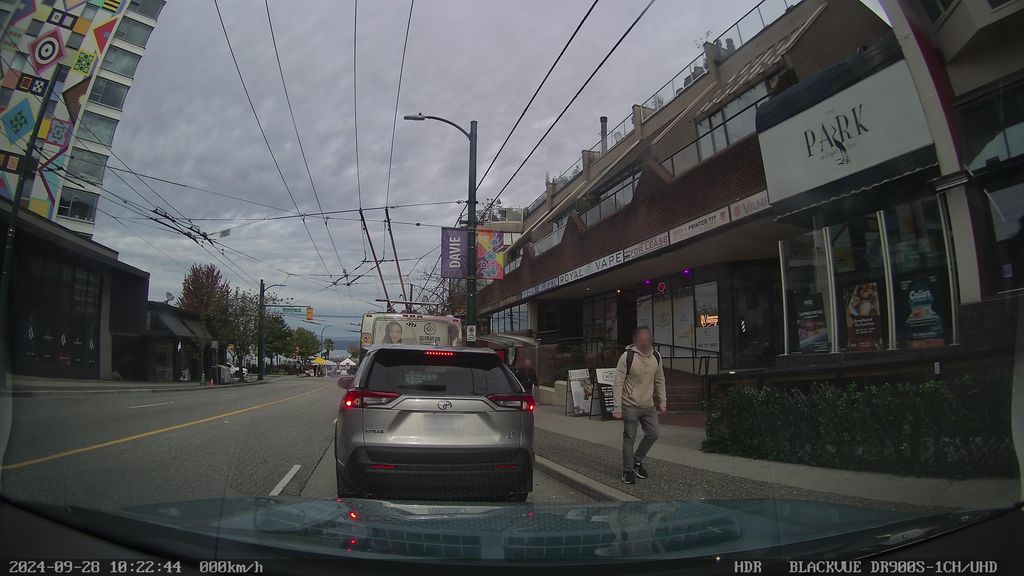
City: vancouver